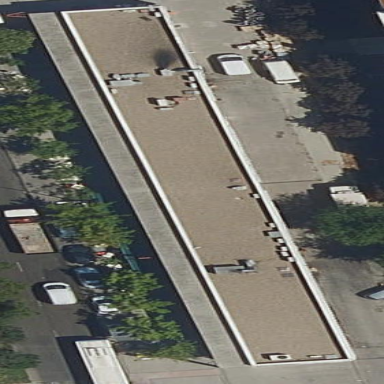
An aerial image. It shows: Commercial building.